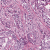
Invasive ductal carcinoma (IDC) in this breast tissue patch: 1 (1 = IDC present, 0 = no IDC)